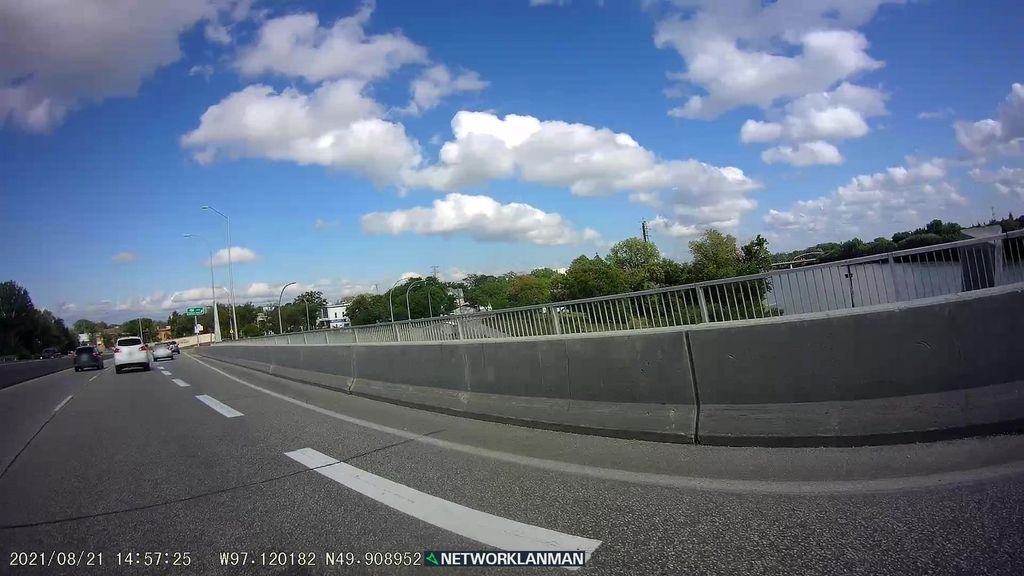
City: winnipeg